Question: How to get the last inserted ID in SQL Server 2012? It shows null for me.

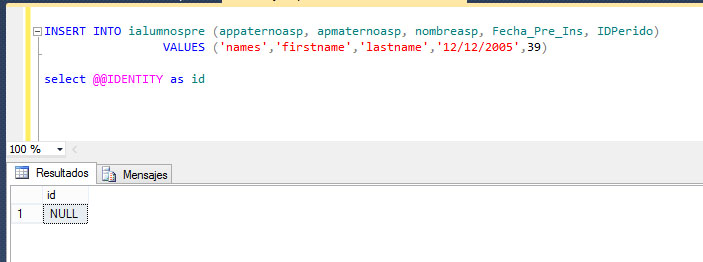
Answer: Assuming table is
'''
create table test
(
id int IDENTITY(1,1) PRIMARY KEY
, testData varchar(100) NOT NULL
)
'''
this works
'''
INSERT INTO dbo.Test (testData) VALUES ('test')
SELECT @@IDENTITY AS ID
'''
as does this (better answer)
'''
INSERT INTO dbo.Test (testData) VALUES ('test')
SELECT SCOPE_IDENTITY() AS ID
'''
I don't have enough information to know why yours does not work. It is probably in the table structure? I would need more information to answer this.